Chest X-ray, PA view. Patient: 77 years old, sex F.
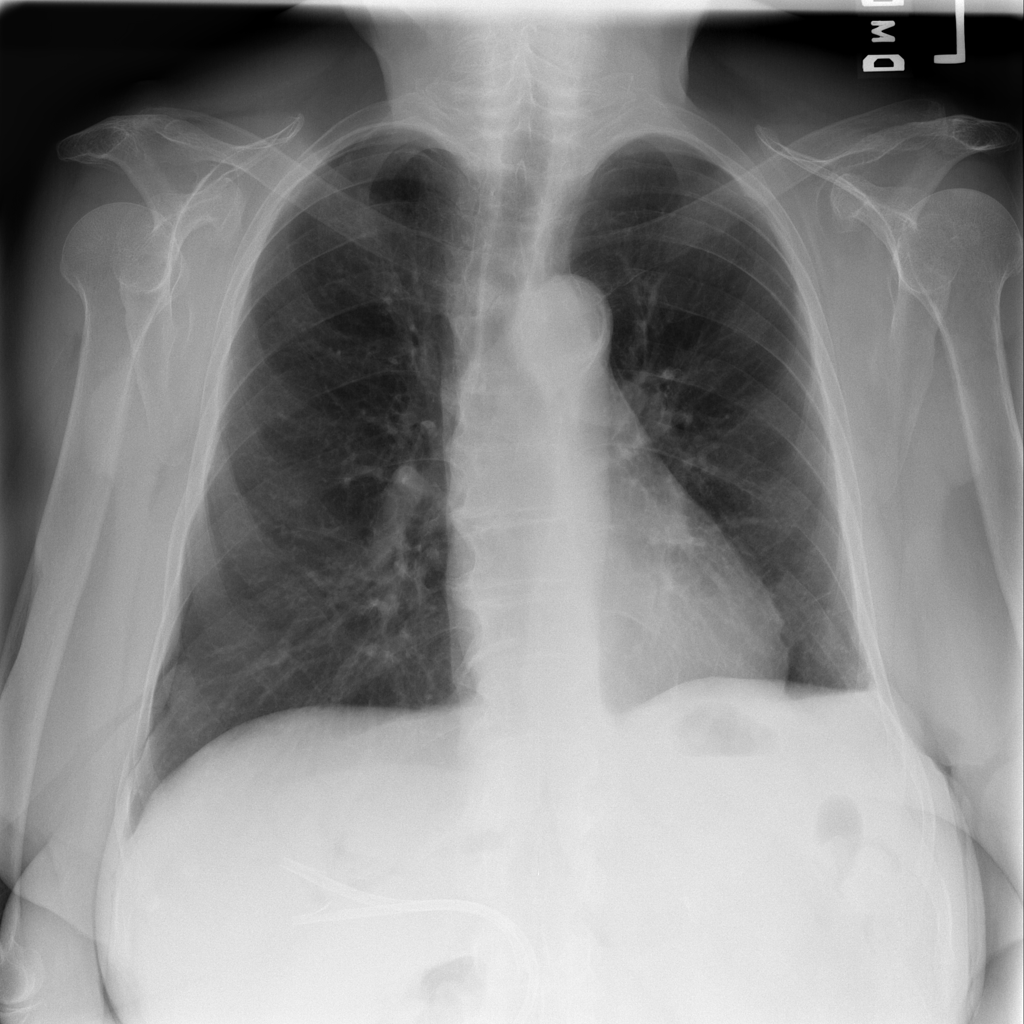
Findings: Atelectasis